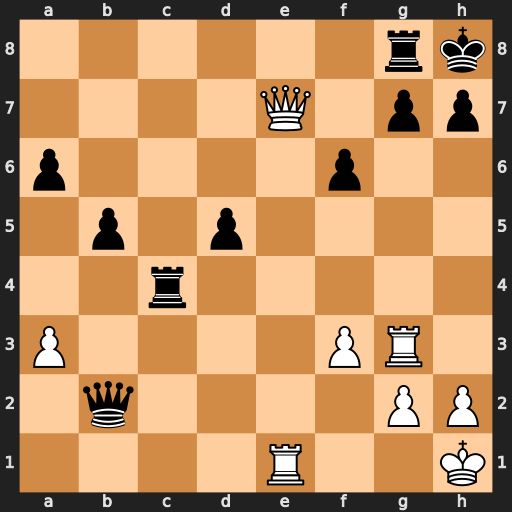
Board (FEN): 6rk/4Q1pp/p4p2/1p1p4/2r5/P4PR1/1q4PP/4R2K
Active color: w
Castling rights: -
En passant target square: -
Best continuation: Qxg7+ Rxg7 Re8+ Rg8 Rgxg8#